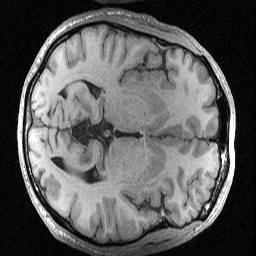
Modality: T1w
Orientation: axial
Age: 49
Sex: male